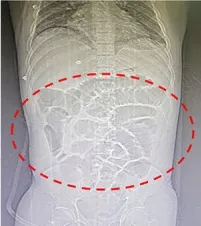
Computed tomography scans. (A) Coronal view showing dilated intestinal loops (red dashed circle).
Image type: radiology (ct)